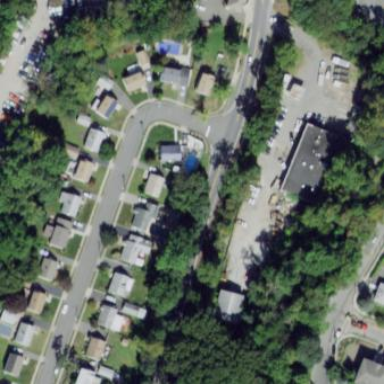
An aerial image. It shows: Garages as the designated land use.